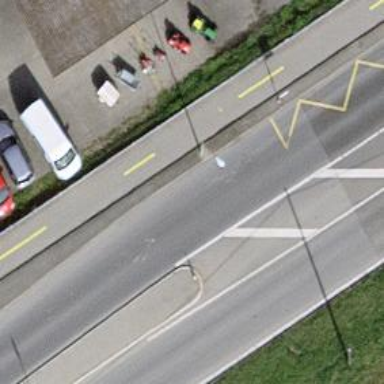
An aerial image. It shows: Secondary road with asphalt surface and no sidewalks.